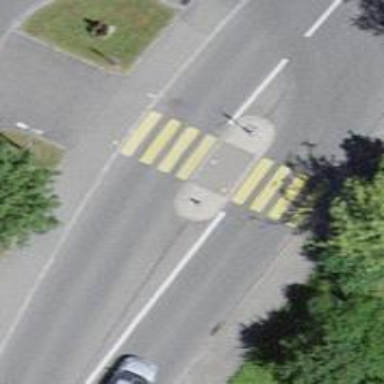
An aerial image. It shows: Zebra crossing on the road.